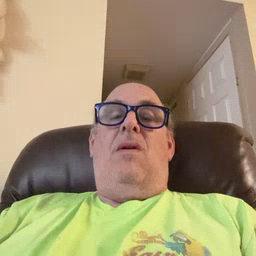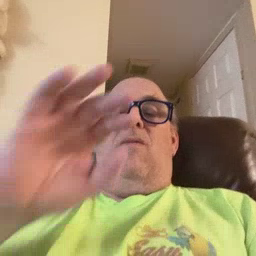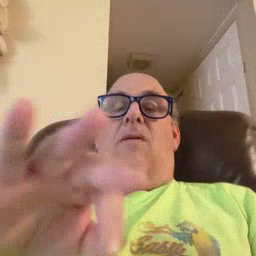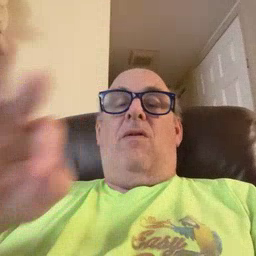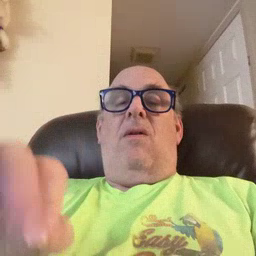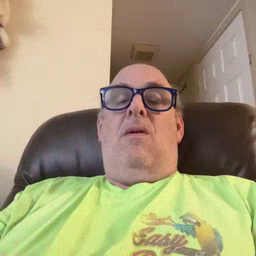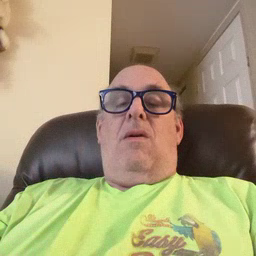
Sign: frenchfries